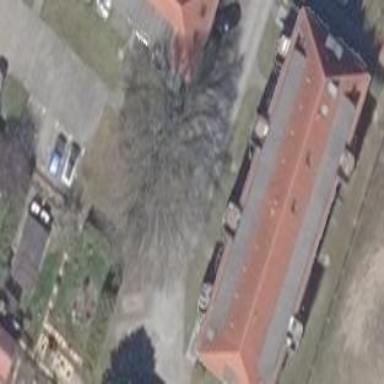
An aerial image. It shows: Hipped roof on apartment building.